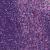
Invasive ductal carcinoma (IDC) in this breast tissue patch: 0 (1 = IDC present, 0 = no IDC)